Question: I have a textbox and a GridView. I have made a column in gridview as a linkbutton. I want that when I click a linkbutton I get that link button text value in my textbox.
My gridview is shown below-

I want When I click my textbox1.text = test5 and so on..
How can I do this ?
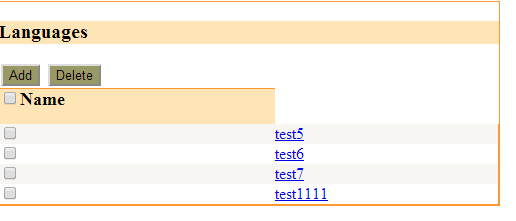
Answer: Please add commandname in gridview link column as below
'''
<asp:LinkButton runat="server" id="lnklink" CommandName="displayLink" />
'''
And add the "RowCommand" event on gridview like below
'''
<asp:GridView ID="gvDemo" runat="server
onrowcommand="gvDemo_RowCommand" />
protected void gvDemo_RowCommand(object sender, GridViewCommandEventArgs e)
{
if (e.CommandName == "displayLink")
{
textbox1.text=((LinkButton)e.CommandSource).Text;
}
}
'''